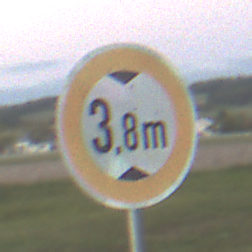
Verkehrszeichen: TatsaechlicheHoehe
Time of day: SunriseSunset
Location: Outdoor (Nature)
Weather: PartlyCloudy
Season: NotSpecified
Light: Natural